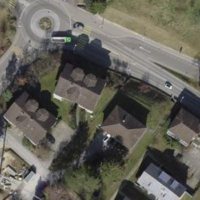
EUNIS habitat code: 54
Species observed at this site:
Silene acaulis
Dryas octopetala
Salvia pratensis